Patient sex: F
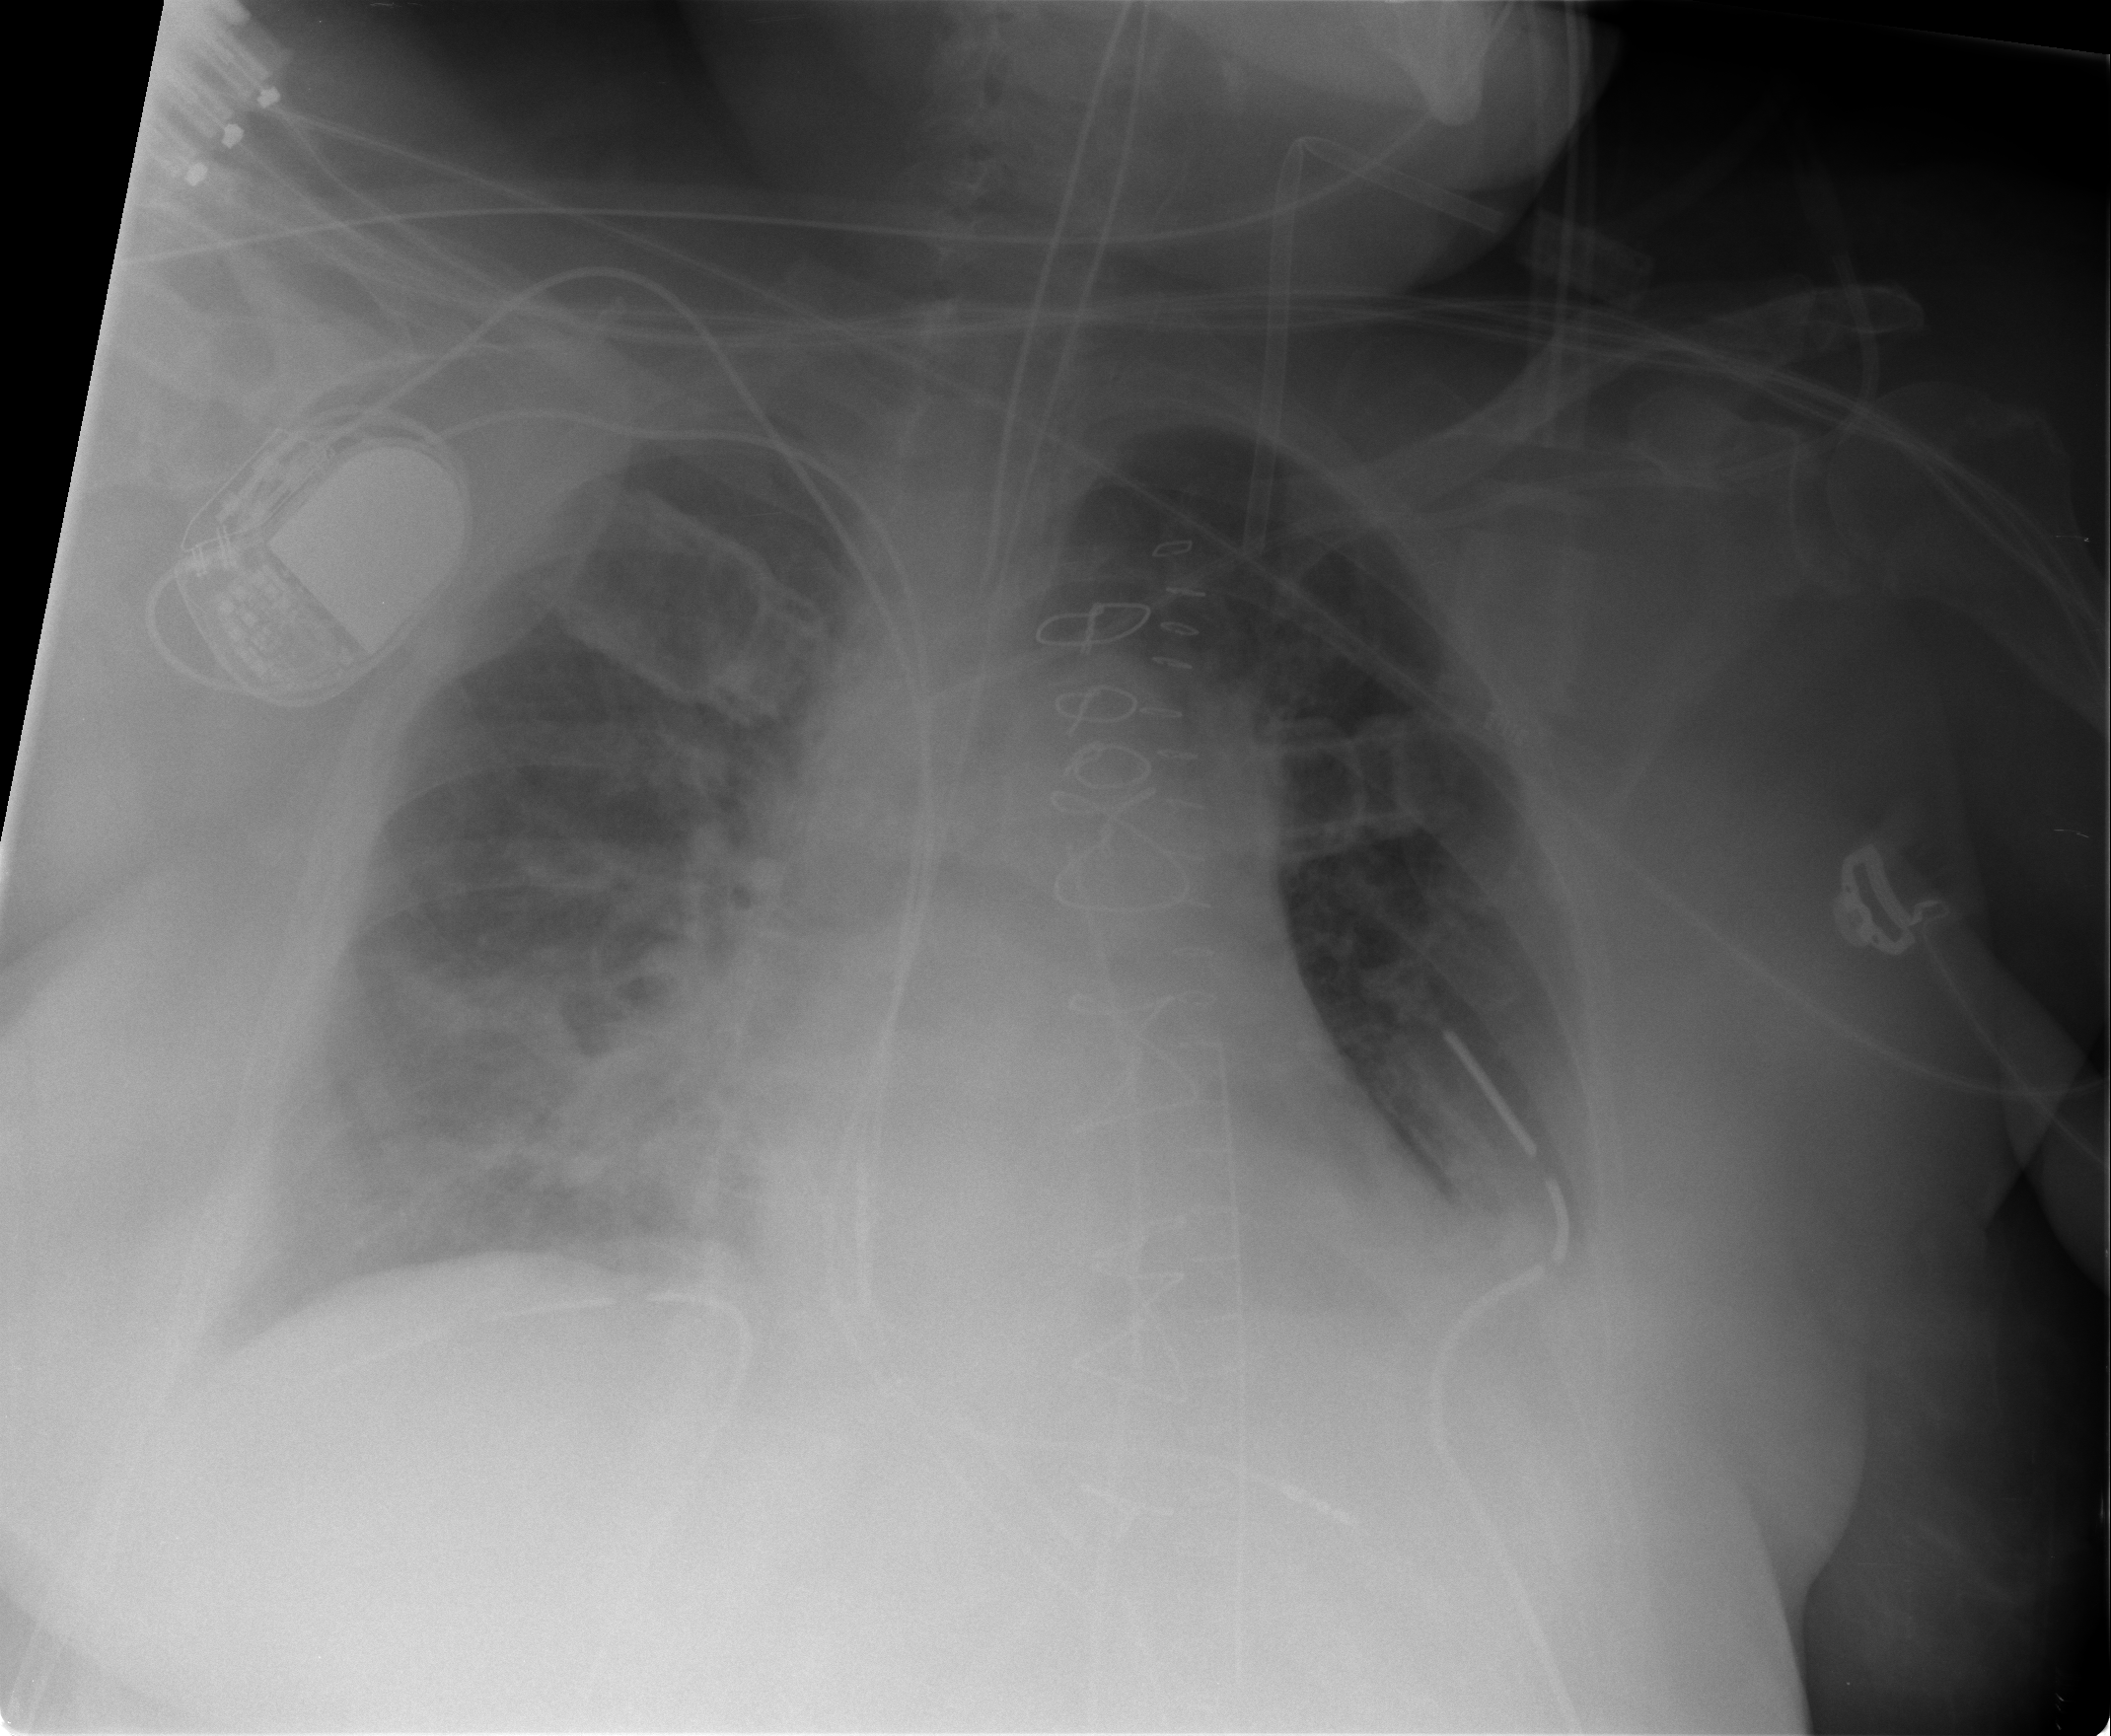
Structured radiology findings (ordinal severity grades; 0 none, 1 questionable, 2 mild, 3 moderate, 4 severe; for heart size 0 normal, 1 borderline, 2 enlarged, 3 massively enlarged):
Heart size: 2
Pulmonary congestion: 2
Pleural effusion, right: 1
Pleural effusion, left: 2
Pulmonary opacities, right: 1
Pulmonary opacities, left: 1
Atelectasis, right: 3
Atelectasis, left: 2